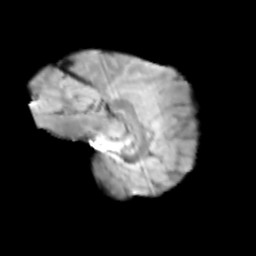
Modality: T2w
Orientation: sagittal
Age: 12
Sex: female
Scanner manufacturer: siemens
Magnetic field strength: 3 T
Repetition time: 3.8 s
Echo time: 0.07 s